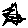
Label: star